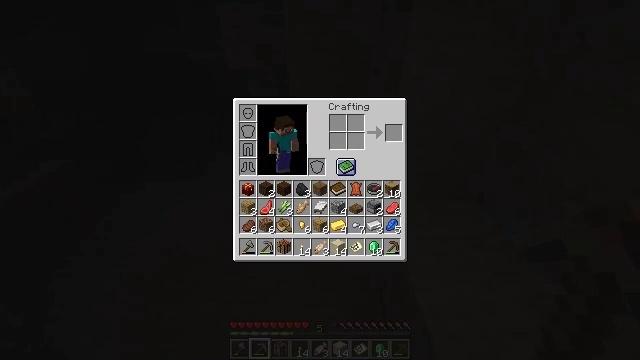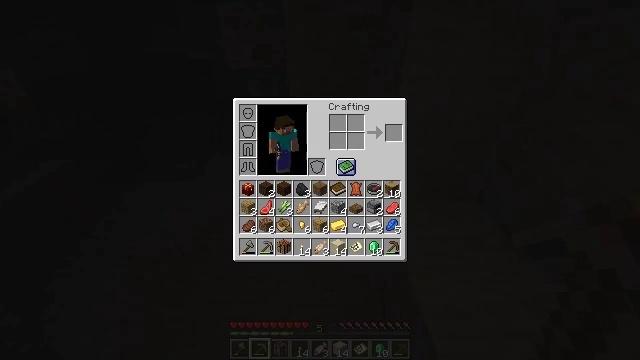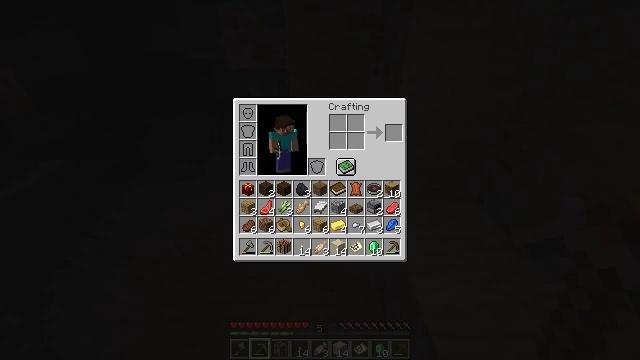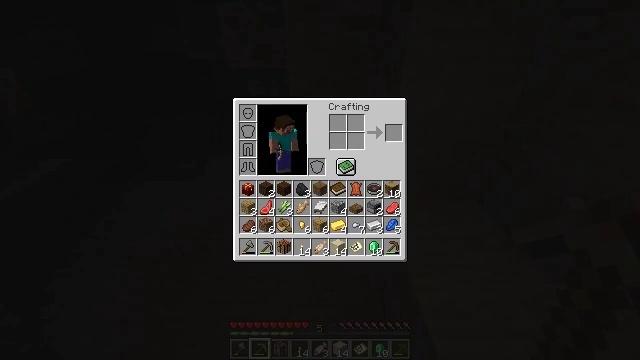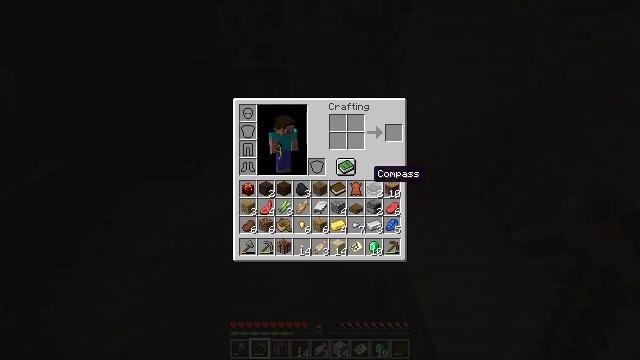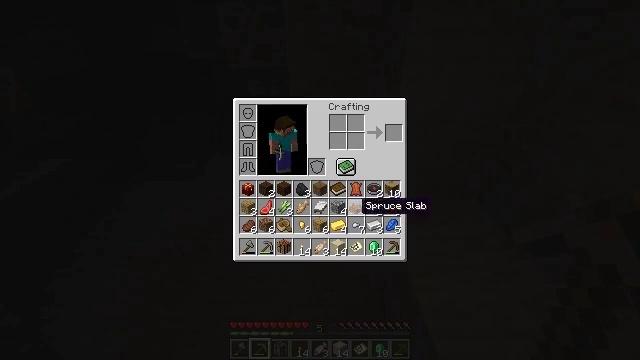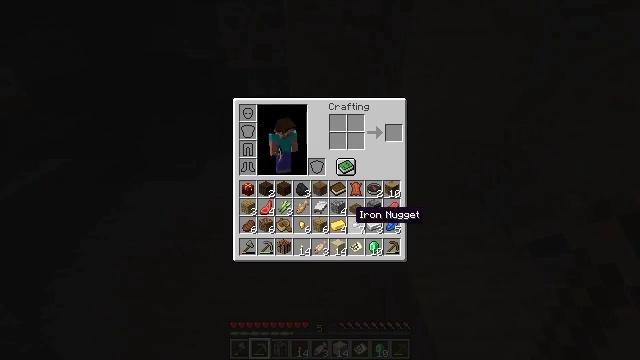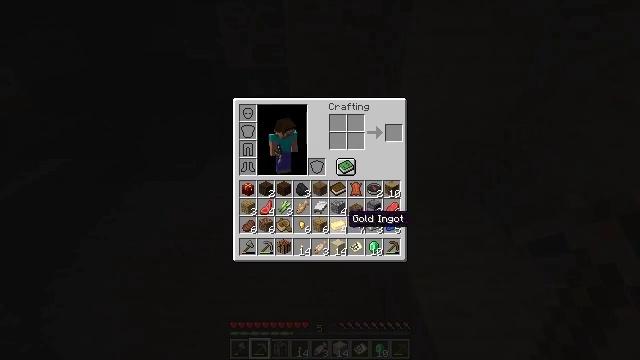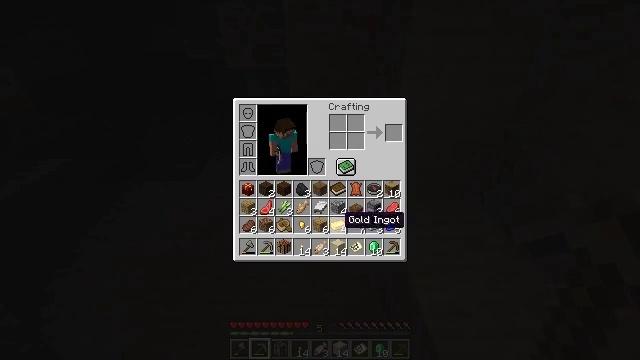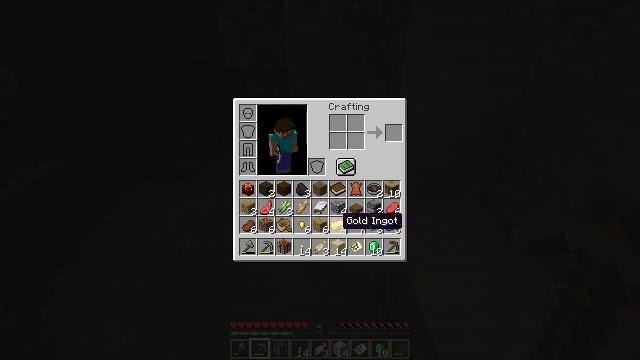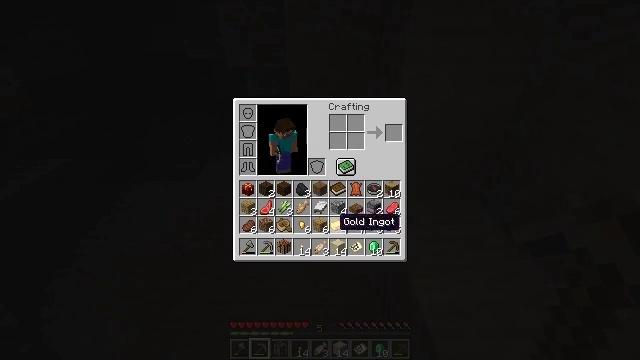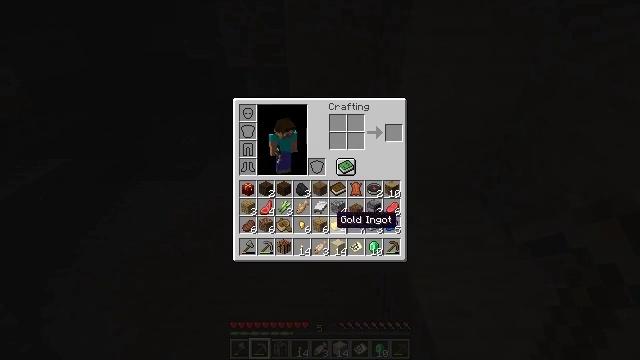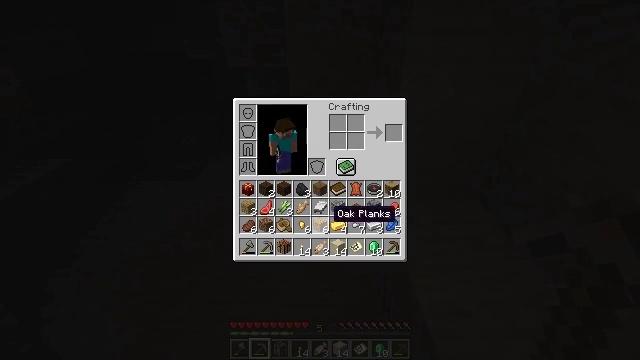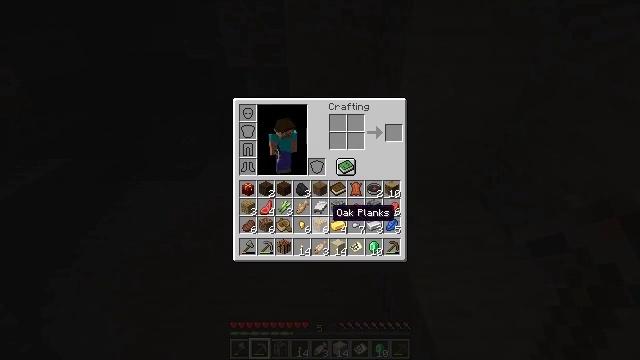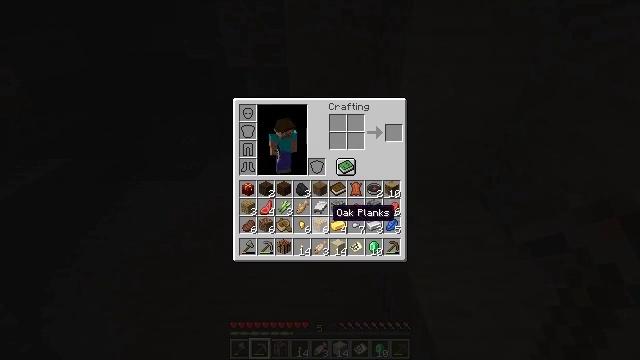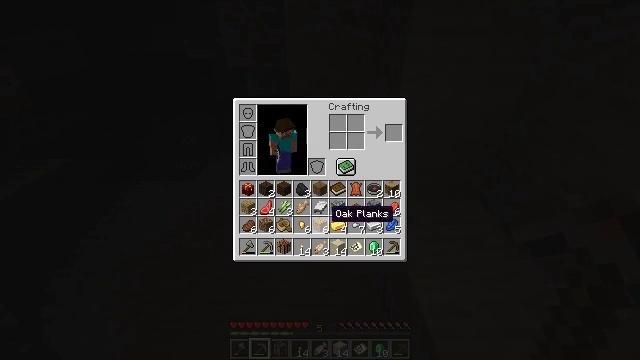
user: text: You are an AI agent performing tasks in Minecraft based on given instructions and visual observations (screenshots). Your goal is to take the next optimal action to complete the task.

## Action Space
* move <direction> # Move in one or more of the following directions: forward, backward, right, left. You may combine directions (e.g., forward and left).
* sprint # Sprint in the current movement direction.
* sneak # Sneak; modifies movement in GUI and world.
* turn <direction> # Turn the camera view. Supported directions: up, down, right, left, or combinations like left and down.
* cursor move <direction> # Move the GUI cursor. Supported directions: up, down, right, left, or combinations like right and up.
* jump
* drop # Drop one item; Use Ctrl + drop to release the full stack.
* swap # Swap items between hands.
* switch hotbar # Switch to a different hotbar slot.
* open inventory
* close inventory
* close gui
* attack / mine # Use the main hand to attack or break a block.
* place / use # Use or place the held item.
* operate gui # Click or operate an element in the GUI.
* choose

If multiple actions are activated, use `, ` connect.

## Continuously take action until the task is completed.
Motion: motion action
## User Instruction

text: Remove a dark oak log from the inventory.
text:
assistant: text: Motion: cursor move right
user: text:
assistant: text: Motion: cursor move right
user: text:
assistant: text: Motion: no_op
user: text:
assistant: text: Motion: cursor move down
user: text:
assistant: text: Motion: cursor move left and down
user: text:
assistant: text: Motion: cursor move down
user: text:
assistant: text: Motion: no_op
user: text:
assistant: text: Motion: no_op
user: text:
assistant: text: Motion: no_op
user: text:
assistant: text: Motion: no_op
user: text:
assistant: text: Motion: no_op
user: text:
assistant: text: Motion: no_op
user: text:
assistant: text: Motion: no_op
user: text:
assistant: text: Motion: no_op
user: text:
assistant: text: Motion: no_op
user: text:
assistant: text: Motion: no_op
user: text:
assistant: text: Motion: no_op
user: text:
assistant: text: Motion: no_op
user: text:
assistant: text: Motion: no_op
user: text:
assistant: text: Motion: no_op
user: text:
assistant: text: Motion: cursor move left
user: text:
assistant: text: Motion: cursor move left
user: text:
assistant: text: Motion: cursor move left
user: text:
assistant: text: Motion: no_op
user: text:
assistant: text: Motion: no_op
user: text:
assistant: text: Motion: no_op
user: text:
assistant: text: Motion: cursor move left
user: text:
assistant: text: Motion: no_op
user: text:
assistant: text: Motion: no_op
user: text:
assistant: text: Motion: operate gui